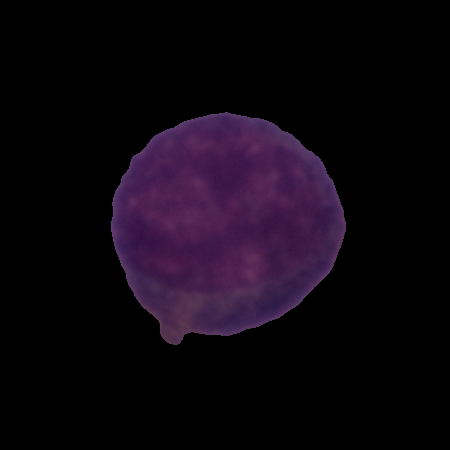
Label: cancer